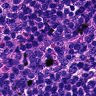
Metastatic tissue present: no